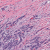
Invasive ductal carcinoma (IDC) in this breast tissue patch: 1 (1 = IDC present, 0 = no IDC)